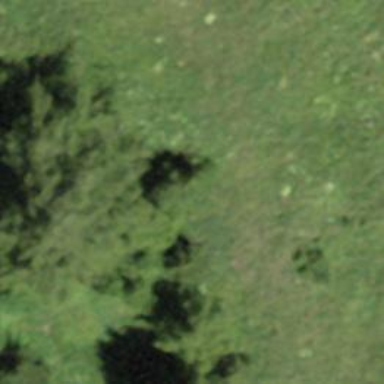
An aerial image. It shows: Forest area.